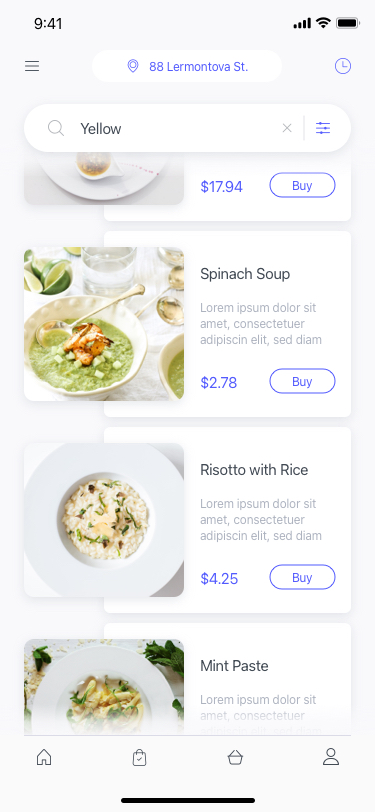
Text in this UI design:
Buy
$2.25
Mint Paste
Lorem ipsum dolor sit amet, consectetuer adipiscin elit, sed diam nonummy nibh euismod
Buy
$4.25
Risotto with Rice
Lorem ipsum dolor sit amet, consectetuer adipiscin elit, sed diam nonummy nibh euismod
Buy
$2.78
Spinach Soup
Lorem ipsum dolor sit amet, consectetuer adipiscin elit, sed diam nonummy nibh euismod
$17.94
Buy
Red Stake
Lorem ipsum dolor sit amet, consectetuer adipiscin elit, sed diam nonummy nibh euismod